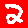
Digit: 2